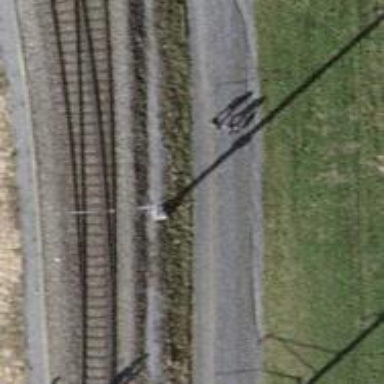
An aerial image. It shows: Catenary mast for power lines.